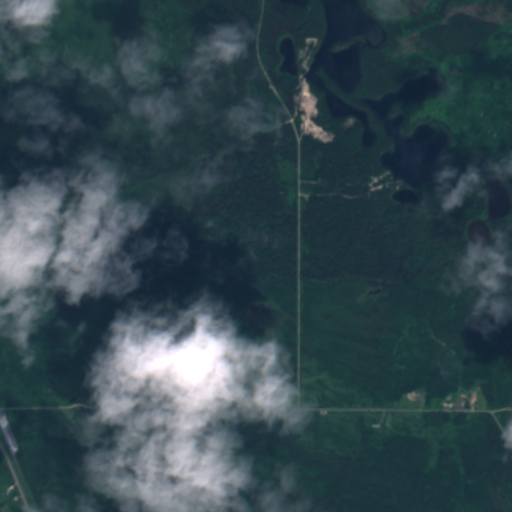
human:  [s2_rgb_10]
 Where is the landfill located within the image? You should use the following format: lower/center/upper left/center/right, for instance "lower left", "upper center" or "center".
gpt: The landfill is located in the upper center of the image.
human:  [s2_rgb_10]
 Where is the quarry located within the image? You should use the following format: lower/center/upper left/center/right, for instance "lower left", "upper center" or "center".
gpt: The quarry is located in the upper right of the image.
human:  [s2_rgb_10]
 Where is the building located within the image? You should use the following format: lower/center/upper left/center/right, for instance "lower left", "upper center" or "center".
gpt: There is no building in the image.